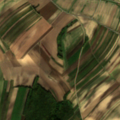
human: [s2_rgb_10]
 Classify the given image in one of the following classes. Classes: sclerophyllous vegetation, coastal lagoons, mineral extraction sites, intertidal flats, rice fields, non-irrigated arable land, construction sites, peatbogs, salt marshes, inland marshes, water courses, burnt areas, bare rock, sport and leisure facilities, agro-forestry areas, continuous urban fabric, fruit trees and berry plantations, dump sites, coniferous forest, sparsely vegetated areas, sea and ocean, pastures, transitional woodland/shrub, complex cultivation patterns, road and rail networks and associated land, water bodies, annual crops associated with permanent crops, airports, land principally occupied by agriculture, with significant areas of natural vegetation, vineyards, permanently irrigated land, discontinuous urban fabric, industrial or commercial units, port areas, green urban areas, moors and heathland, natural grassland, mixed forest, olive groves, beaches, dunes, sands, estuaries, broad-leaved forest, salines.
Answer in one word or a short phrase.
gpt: non-irrigated arable land, vineyards, land principally occupied by agriculture, with significant areas of natural vegetation